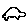
Label: car